Question: I have a CSS problem with @font-face.
Here is my script :
'''
@font-face {
font-family: 'Atlas Grotesk';
src: url('fonts/hinted-AtlasGrotesk-Thin.eot');
src: url('fonts/hinted-AtlasGrotesk-Thin.eot?#iefix') format('embedded-opentype'),
url('fonts/hinted-AtlasGrotesk-Thin.woff2') format('woff2'),
url('fonts/hinted-AtlasGrotesk-Thin.woff') format('woff'),
url('fonts/hinted-AtlasGrotesk-Thin.ttf') format('truetype'),
url('fonts/hinted-AtlasGrotesk-Thin.svg#AtlasGrotesk-Thin') format('svg');
font-weight: 100;
font-style: normal;
}
@font-face {
font-family: 'Atlas Grotesk';
src: url('fonts/hinted-AtlasGrotesk-Bold.eot');
src: url('fonts/hinted-AtlasGrotesk-Bold.eot?#iefix') format('embedded-opentype'), url('fonts/hinted-AtlasGrotesk-Bold.woff2') format('woff2'), url('fonts/hinted-AtlasGrotesk-Bold.woff') format('woff'), url('fonts/hinted-AtlasGrotesk-Bold.ttf') format('truetype'), url('fonts/hinted-AtlasGrotesk-Bold.svg#AtlasGrotesk-Bold') format('svg');
font-weight: bold;
font-style: normal;
}
@font-face {
font-family: 'Atlas Grotesk';
src: url('fonts/hinted-AtlasGrotesk-Regular.eot');
src: url('fonts/hinted-AtlasGrotesk-Regular.eot?#iefix') format('embedded-opentype'), url('fonts/hinted-AtlasGrotesk-Regular.woff2') format('woff2'), url('fonts/hinted-AtlasGrotesk-Regular.woff') format('woff'), url('fonts/hinted-AtlasGrotesk-Regular.ttf') format('truetype'), url('fonts/hinted-AtlasGrotesk-Regular.svg#AtlasGrotesk-Regular') format('svg');
font-weight: normal;
font-style: normal;
}
'''
my problem is, that when I look to my network debugger, it just loads the regular font. So, I can't use thin or bold fonts.
environment: gulp.js, sass.
Do you have an idea?
thank you so much for your help
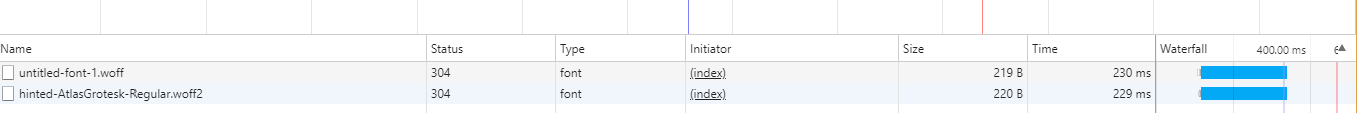
Answer: How are you calling the font elsewhere in your CSS? Your '@font-face' rules look correct. The browser will only download the font files it needs after parsing the CSS. If you were to use the following style rules, all the font weights would be downloaded:
'''
h1 {
font-family: 'Atlas Grotesk';
font-weight: bold;
}
p {
font-family: 'Atlas Grotesk';
font-weight: normal;
}
.heading {
font-family: 'Atlas Grotesk';
font-weight: 100;
}
'''
It sounds like you might have set a global font weight, such as '100', that is preventing the other font weights from being set. Additional context might be helpful in this instance.